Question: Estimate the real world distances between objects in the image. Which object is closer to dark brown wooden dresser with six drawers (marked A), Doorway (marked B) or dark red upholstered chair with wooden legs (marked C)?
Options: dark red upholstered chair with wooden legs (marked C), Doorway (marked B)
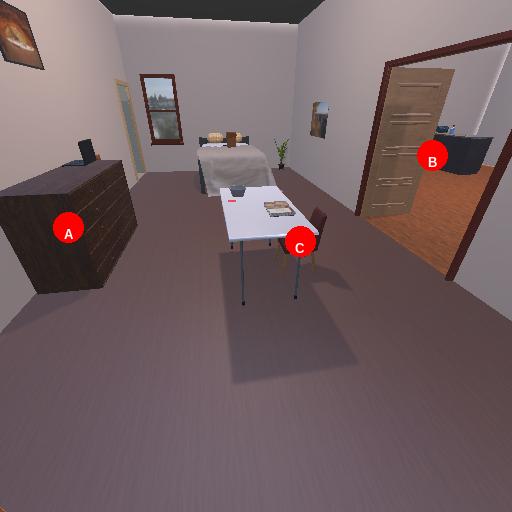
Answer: dark red upholstered chair with wooden legs (marked C)